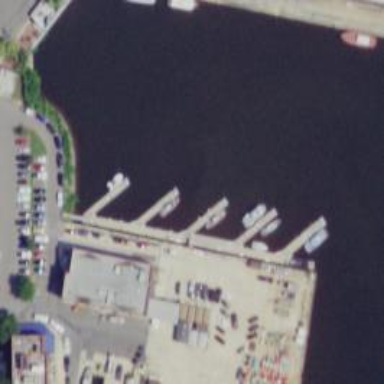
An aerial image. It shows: Man-made pier.